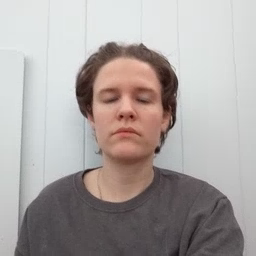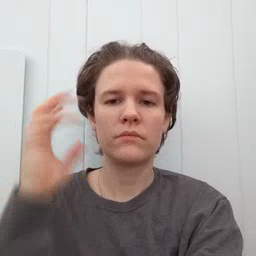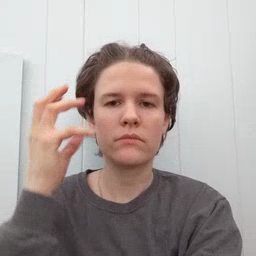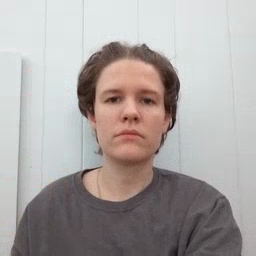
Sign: radio